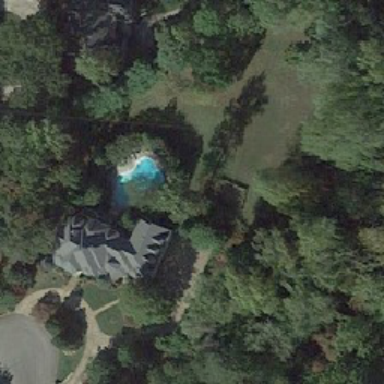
Swimming many many big trees .